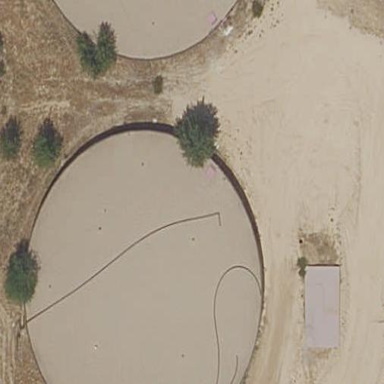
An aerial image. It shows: Covered man-made reservoir.